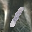
Label: 1